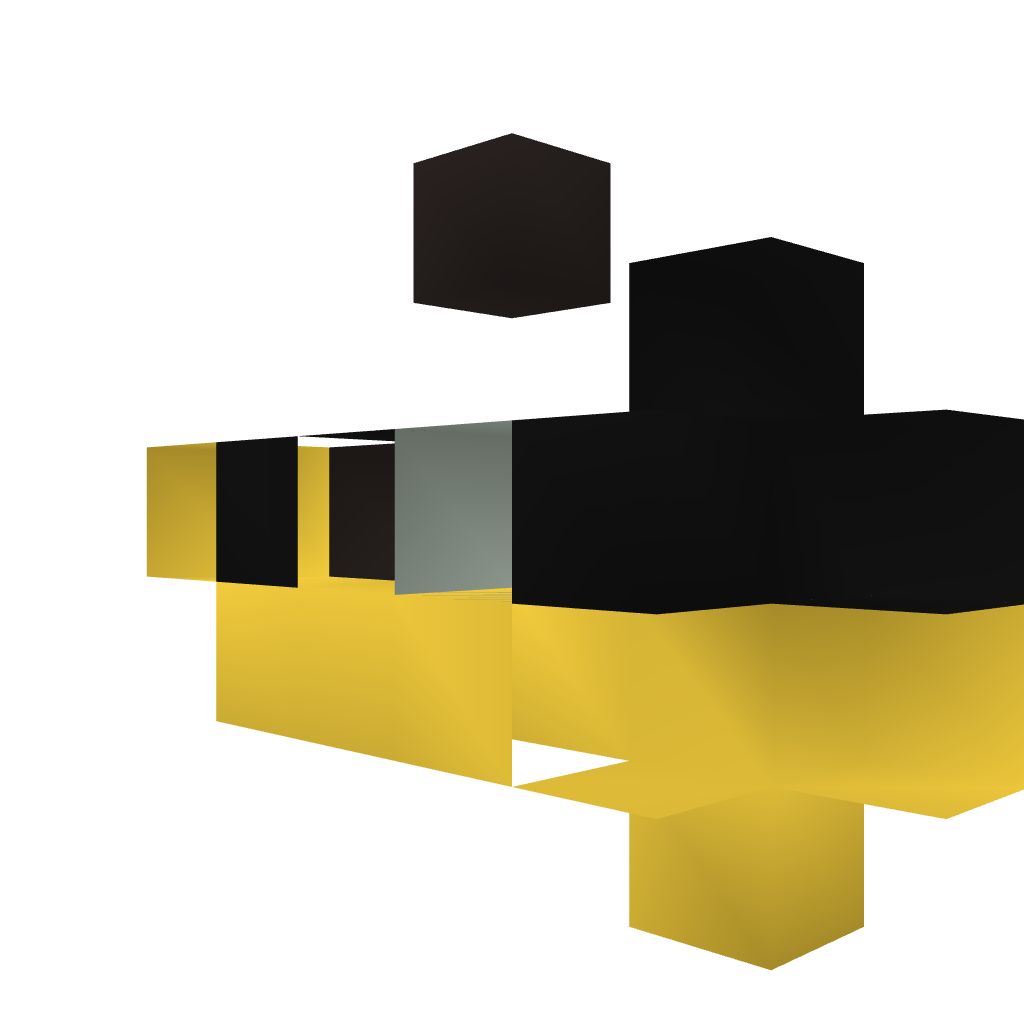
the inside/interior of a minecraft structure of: Shop (Dispenser)